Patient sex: F
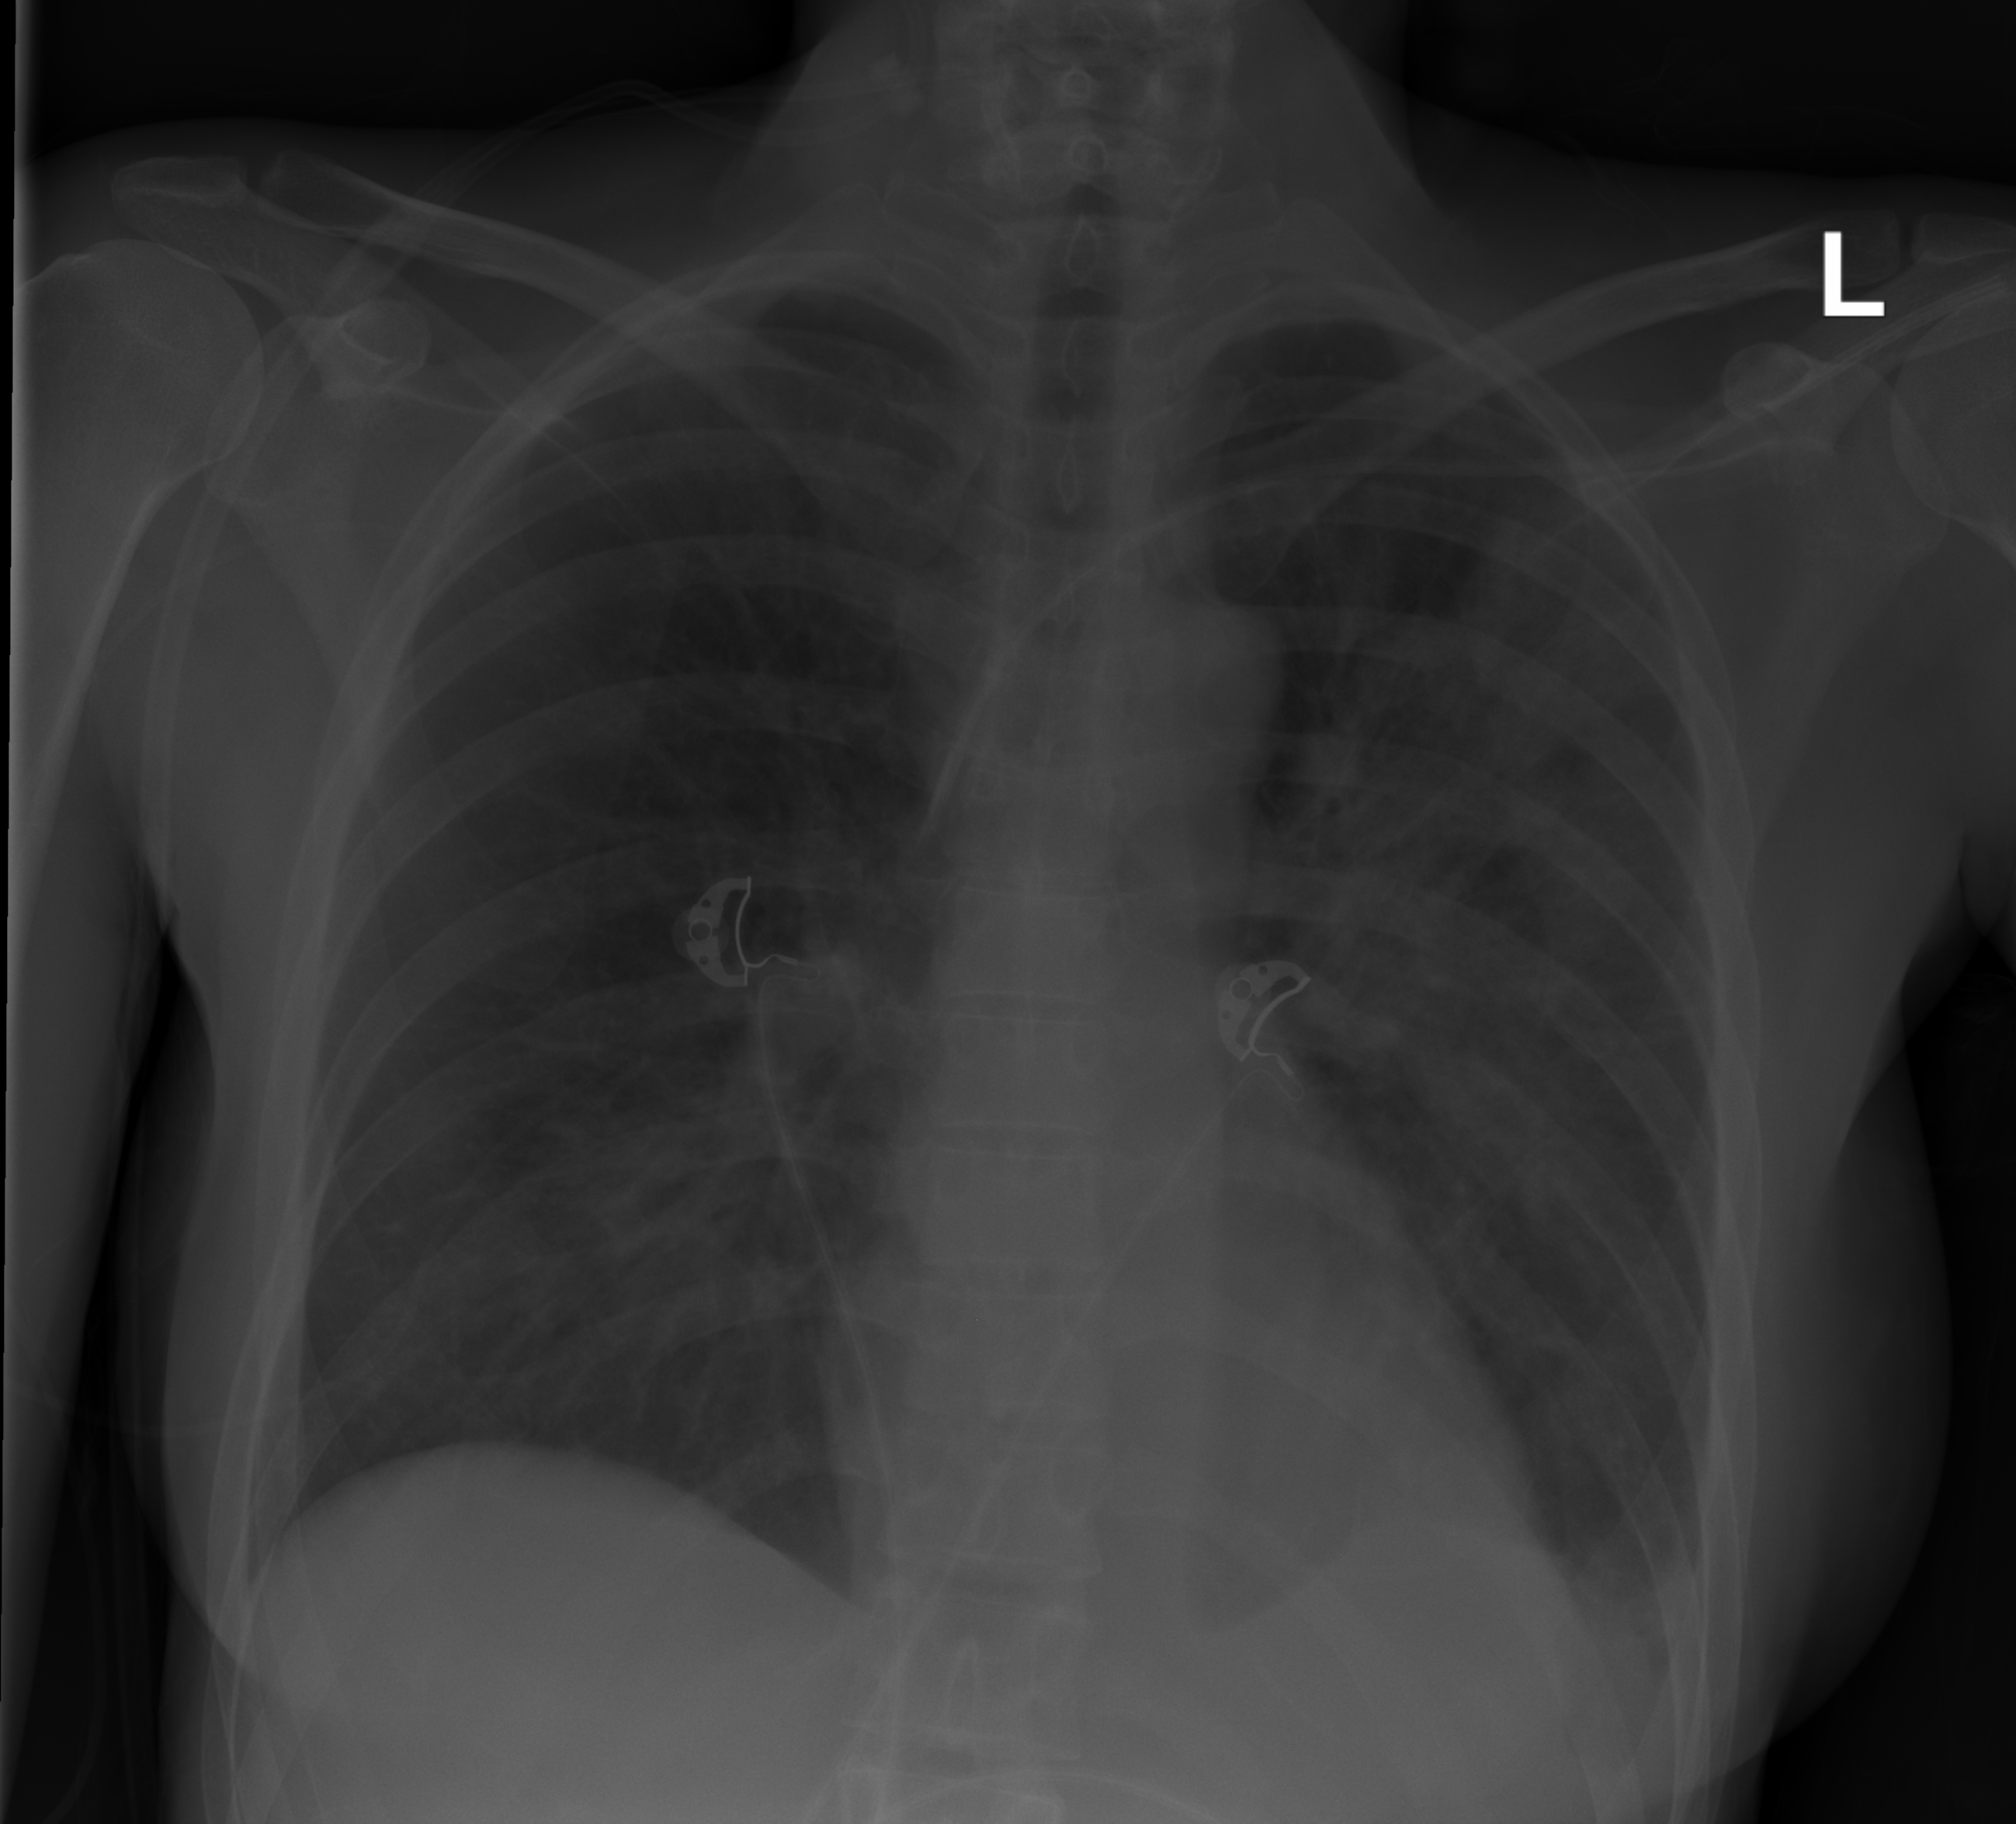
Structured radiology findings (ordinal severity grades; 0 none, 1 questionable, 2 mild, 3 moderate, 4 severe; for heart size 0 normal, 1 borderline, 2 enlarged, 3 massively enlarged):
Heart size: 0
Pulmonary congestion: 0
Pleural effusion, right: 0
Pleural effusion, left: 2
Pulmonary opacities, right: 0
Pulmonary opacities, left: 2
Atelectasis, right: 0
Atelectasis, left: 2